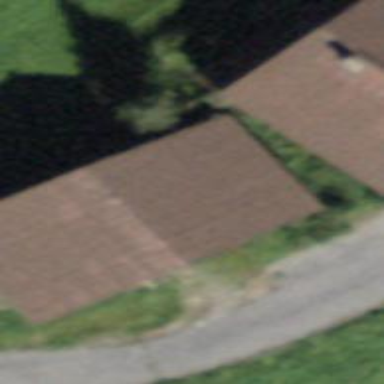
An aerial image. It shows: Barn.